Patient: sex F, age 39
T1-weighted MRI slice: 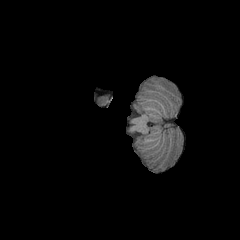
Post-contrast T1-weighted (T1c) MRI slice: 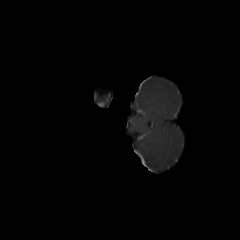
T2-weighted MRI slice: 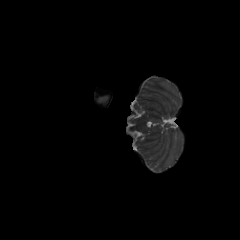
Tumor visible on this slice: yes
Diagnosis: Astrocytoma, IDH-mutant
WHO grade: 4